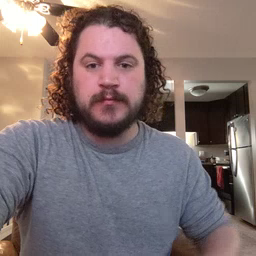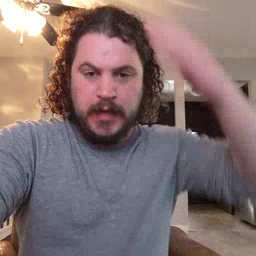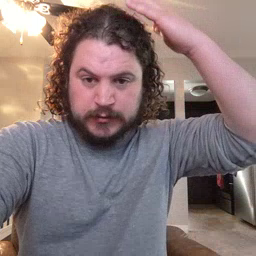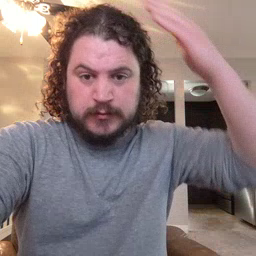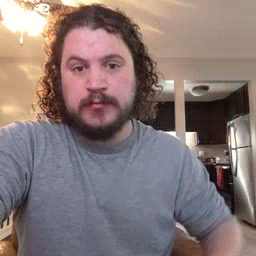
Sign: hat